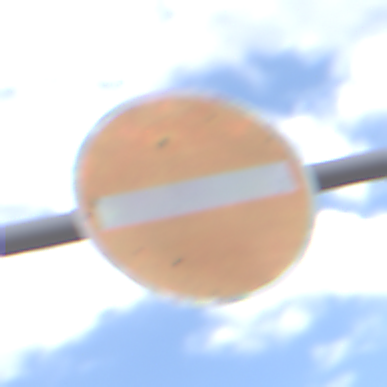
Verkehrszeichen: VerbotDerEinfahrt
Umgebung: Outdoor, Nature
Tageszeit: Midday
Wetter: PartlyCloudy
Licht: Natural
Jahreszeit: NotSpecified
Kontrast: LowContrast